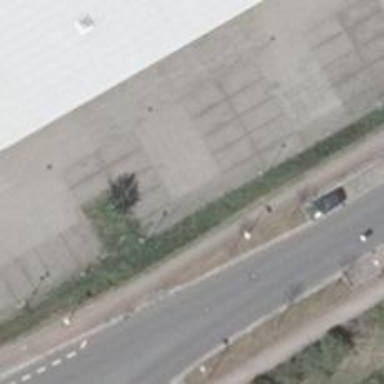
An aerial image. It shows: Parking aisle designated as service road.